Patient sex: F
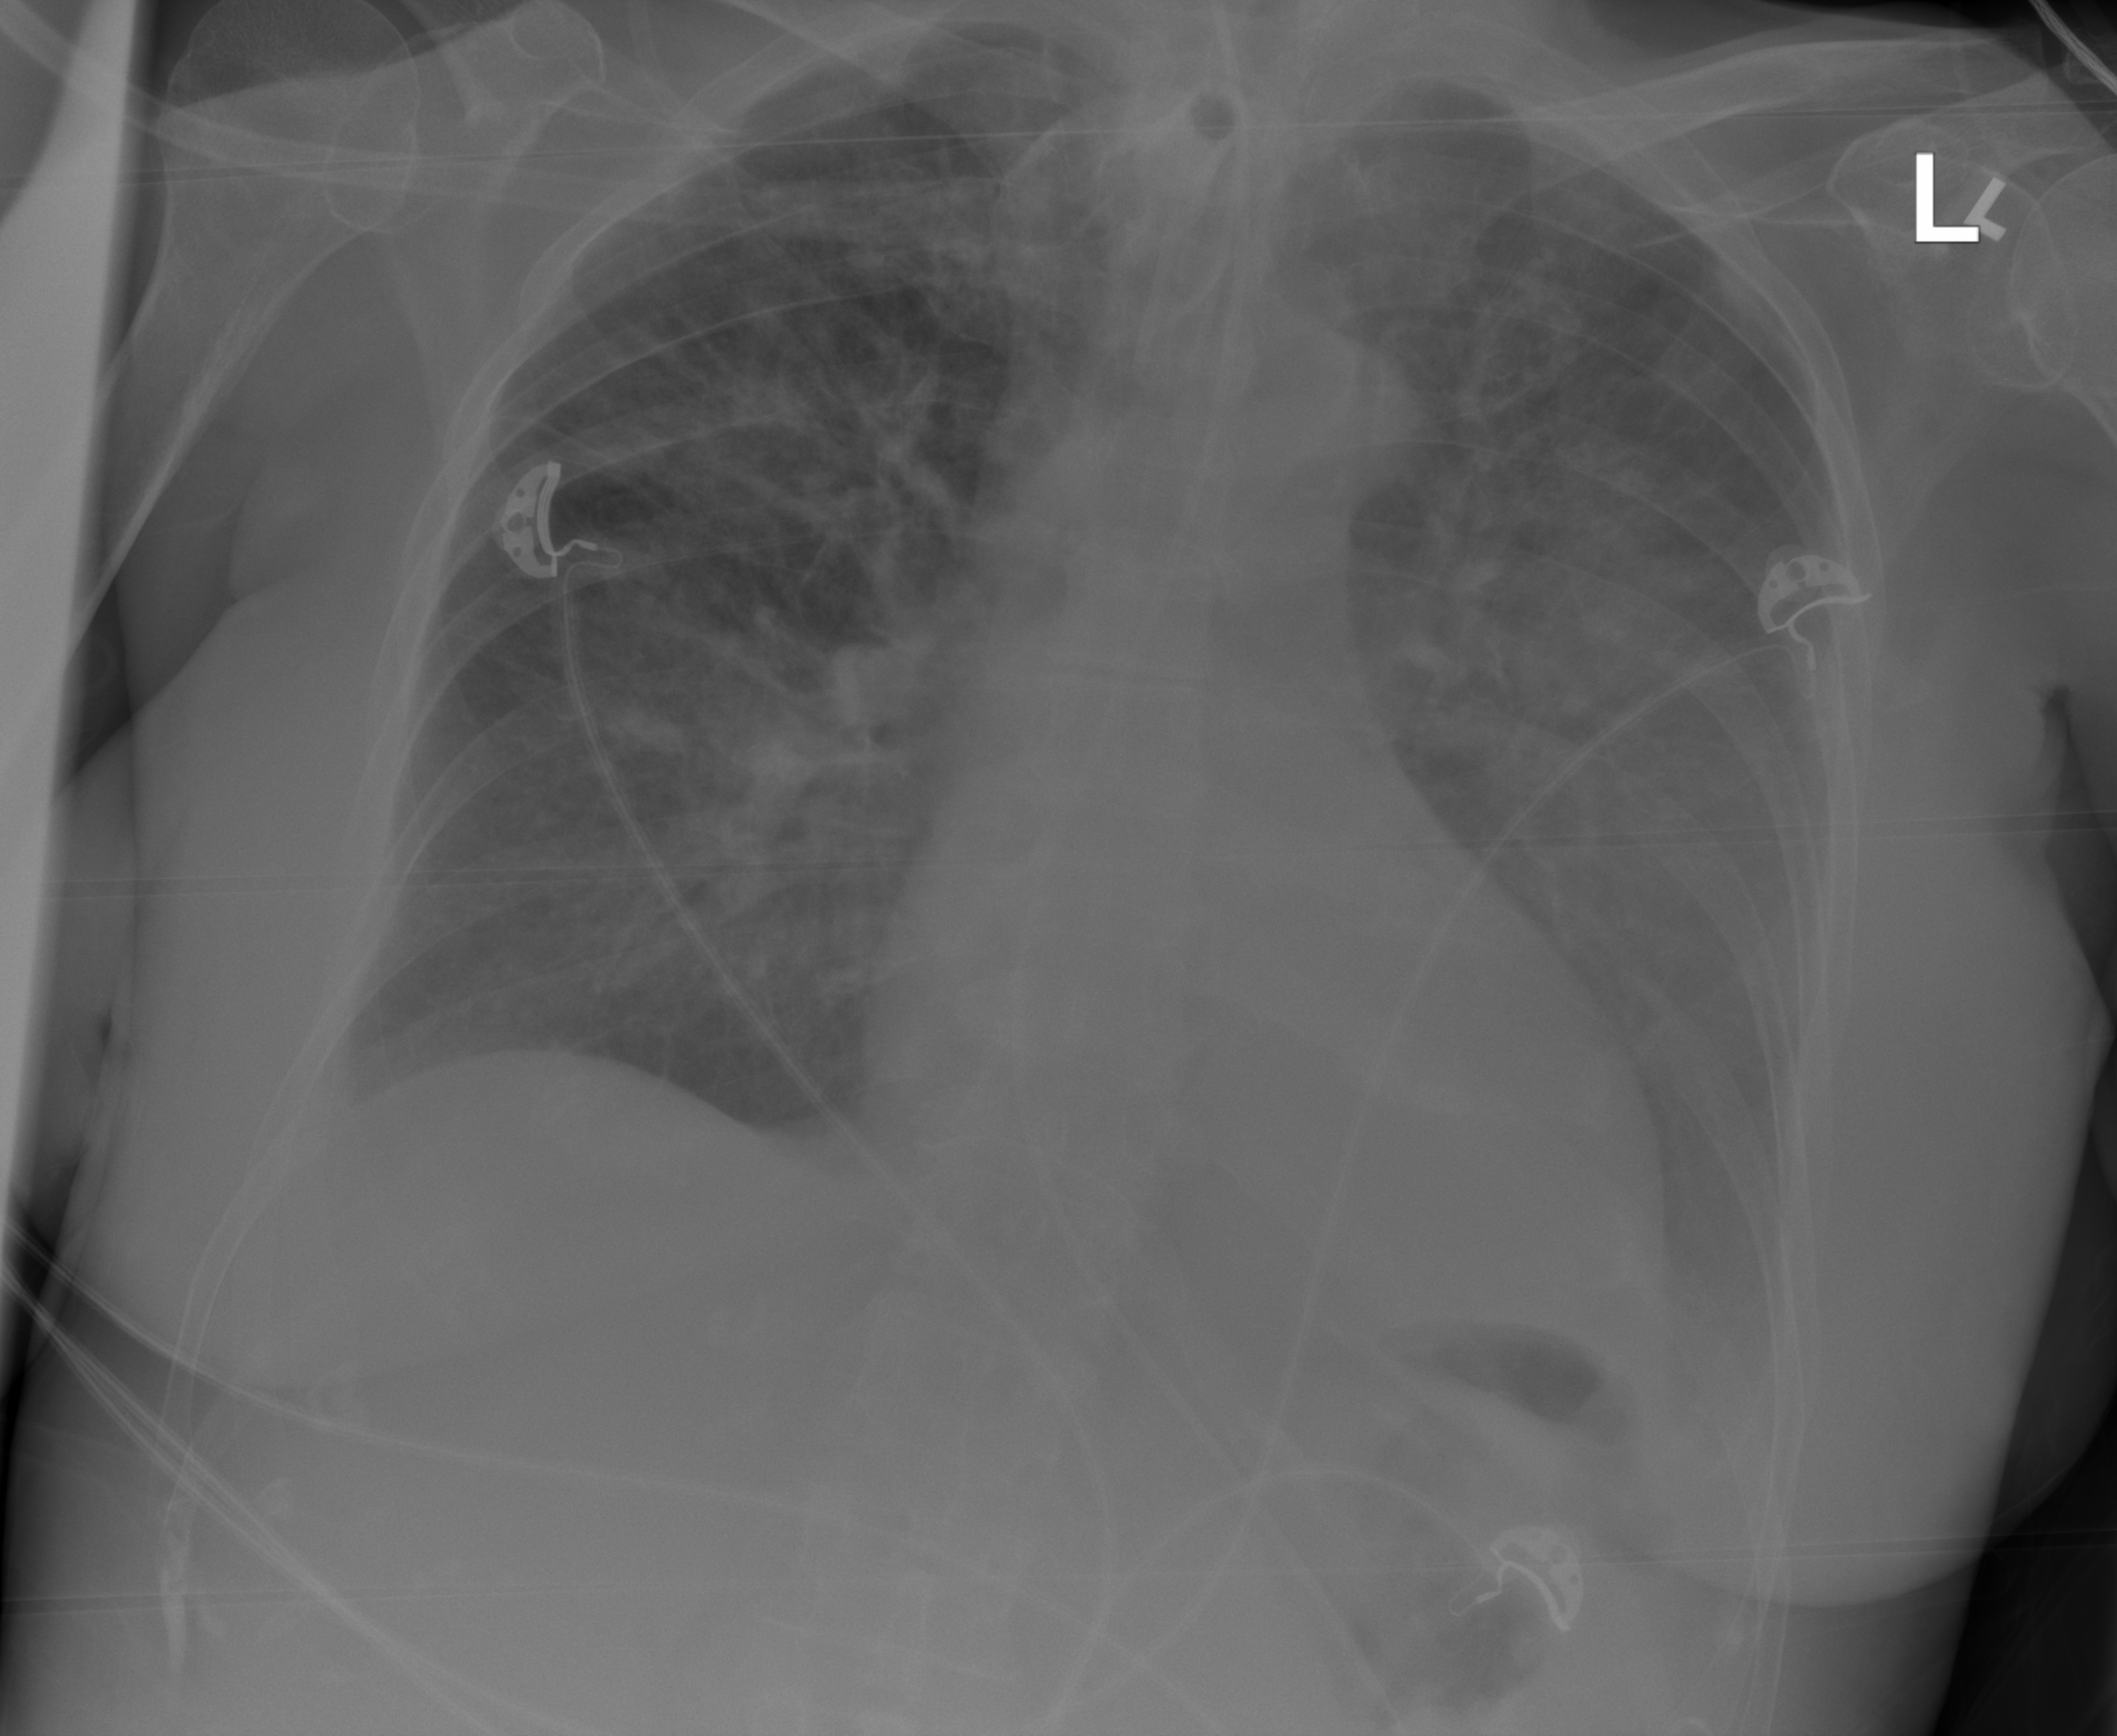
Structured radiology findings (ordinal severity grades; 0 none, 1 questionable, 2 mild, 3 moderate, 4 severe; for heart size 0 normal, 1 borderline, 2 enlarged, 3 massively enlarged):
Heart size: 0
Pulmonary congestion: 2
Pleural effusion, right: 2
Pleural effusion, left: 2
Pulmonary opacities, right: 0
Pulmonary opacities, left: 0
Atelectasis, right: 0
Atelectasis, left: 0